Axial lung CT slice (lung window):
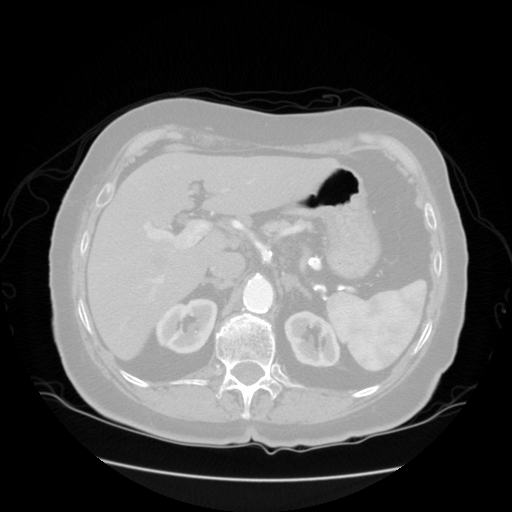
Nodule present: no